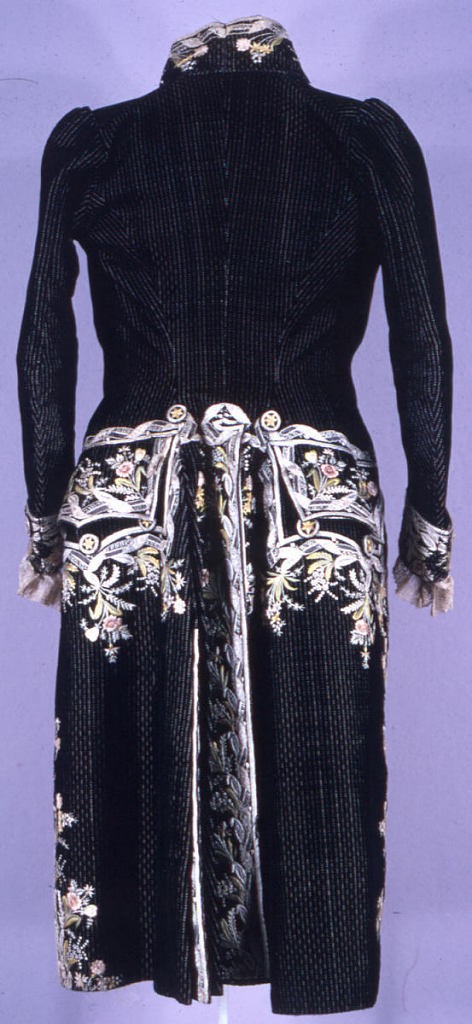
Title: Coat
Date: ca. 1780
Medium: silk Technique: cut supplementary warp pile (velvet) on compound ground with embroidery; satin lining
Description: Man's coat, striped black silk cut velvet on silk compound fancy cloth background; collar, cuffs, front and back openings embroidered in floral pattern with polychrome silk; lace (not old) at cuffs; cream-colored satin lining (not original); original satin lining in pockets; embroidery worn.